The image is the raw time-domain waveform of a rolling-element bearing's vibration signal. What is the most likely bearing condition (normal, inner_race, outer_race, ball)?
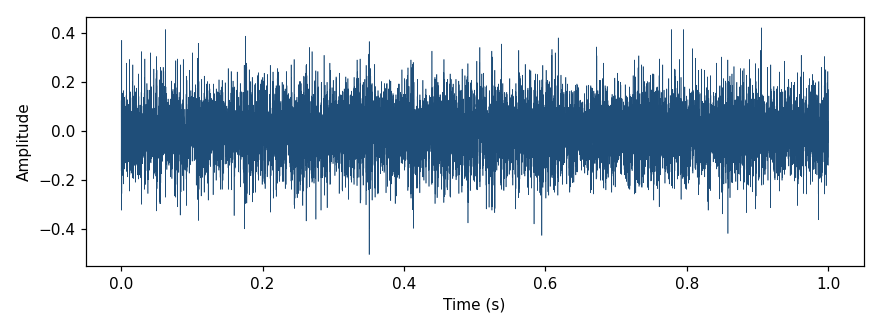
Answer: outer_race